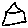
Label: house